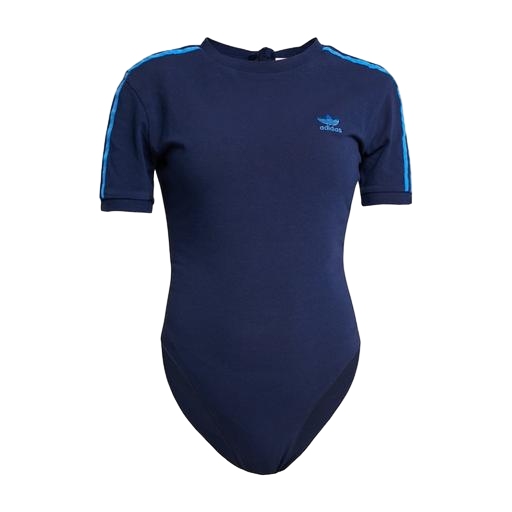
track top, sports shirt, sleeved sports wear, white background